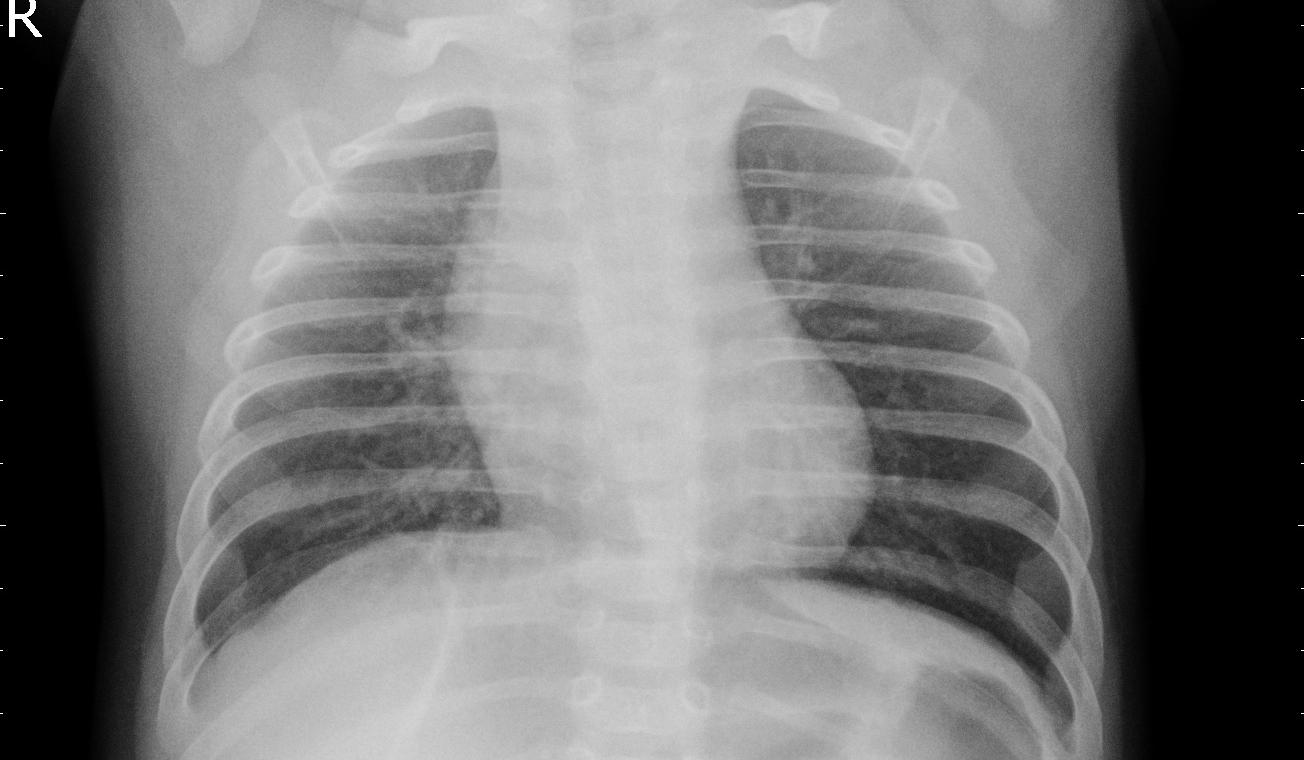
Diagnosis: PNEUMONIA